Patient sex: M
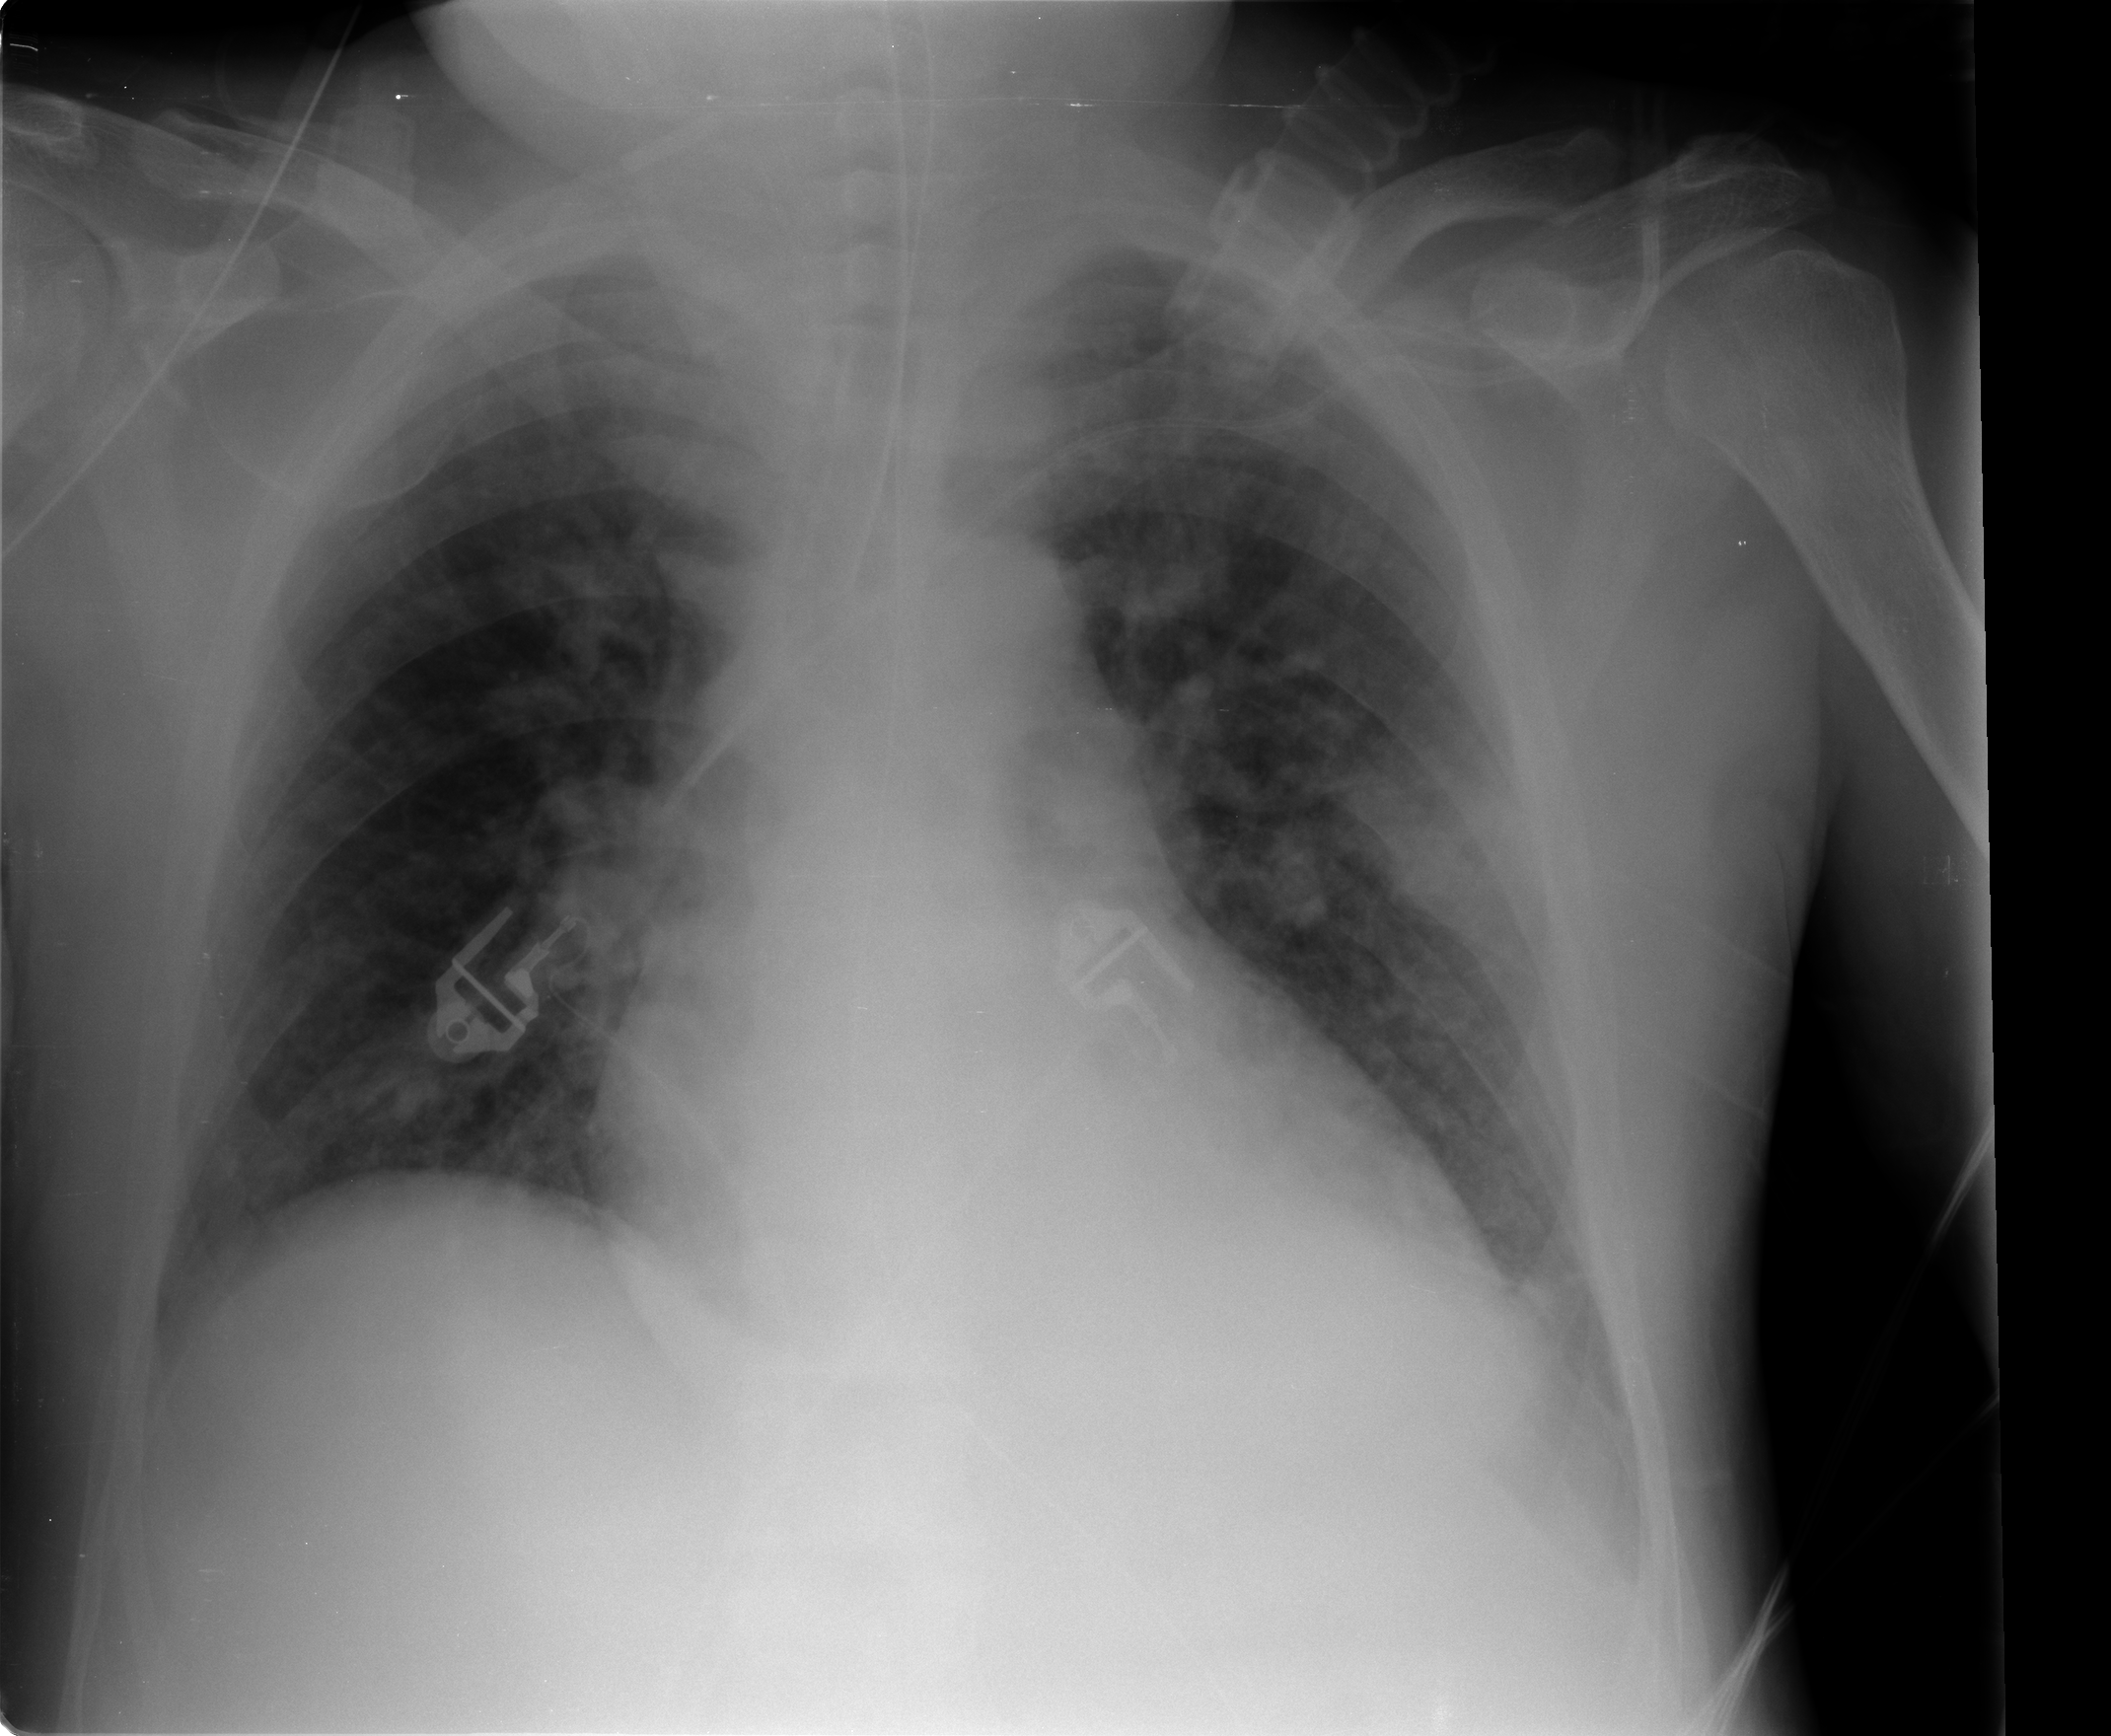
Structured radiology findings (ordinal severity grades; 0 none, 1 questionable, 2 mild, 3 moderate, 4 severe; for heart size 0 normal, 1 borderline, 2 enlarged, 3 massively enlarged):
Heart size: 2
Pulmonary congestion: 3
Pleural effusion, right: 0
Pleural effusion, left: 2
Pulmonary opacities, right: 1
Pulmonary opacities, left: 2
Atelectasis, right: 2
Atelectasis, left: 2